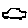
Label: car